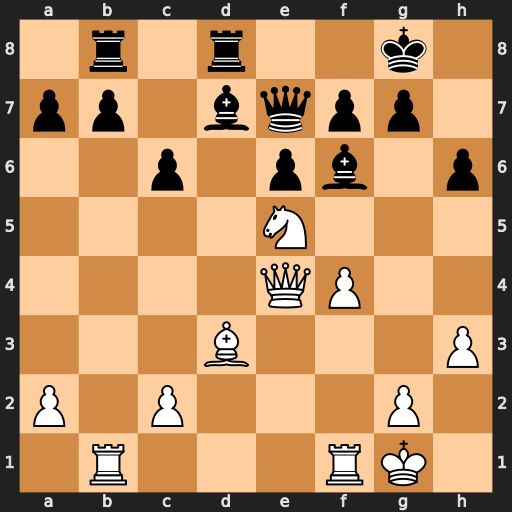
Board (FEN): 1r1r2k1/pp1bqpp1/2p1pb1p/4N3/4QP2/3B3P/P1P3P1/1R3RK1
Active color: w
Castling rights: -
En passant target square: -
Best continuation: Qh7+ Kf8 Qh8#